Aerial crown-view tile of a tropical tree (Barro Colorado Island, Panama), acquired 20240611:
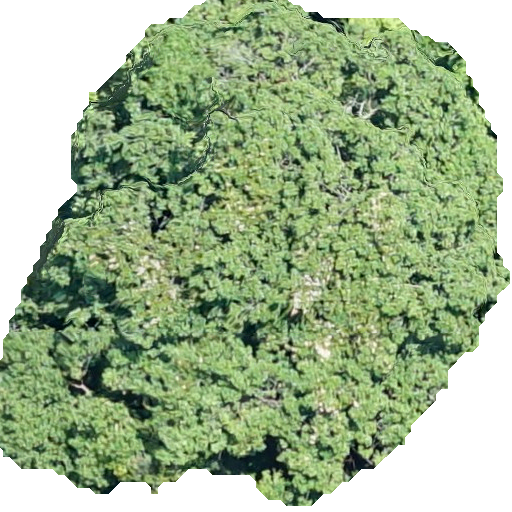
Species: Andira inermis
GBIF accepted scientific name: Andira inermis
Crown area: 303.71 m²